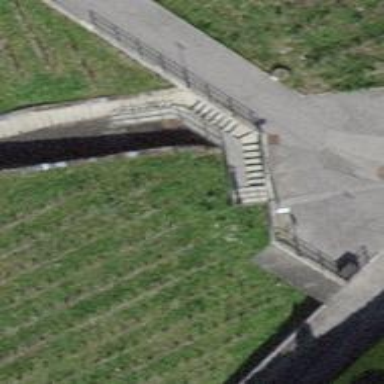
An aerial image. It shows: Set of steps on the road.